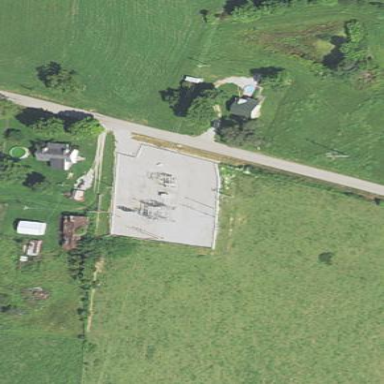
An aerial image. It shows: Power substation.